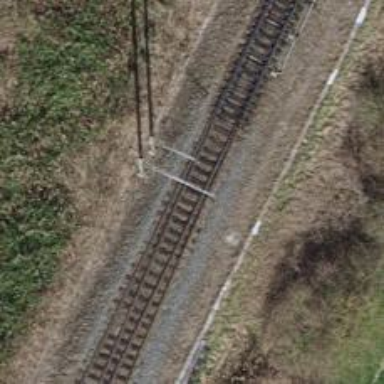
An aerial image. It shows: Railway switch with the turnout on the left side.